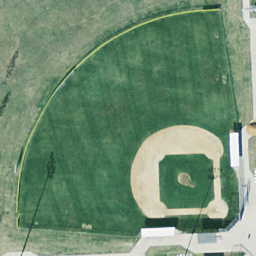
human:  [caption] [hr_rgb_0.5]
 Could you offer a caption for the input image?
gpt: This is a baseball diamond .

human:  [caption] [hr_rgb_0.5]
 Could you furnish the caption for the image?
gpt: It is a regular baseball diamond .

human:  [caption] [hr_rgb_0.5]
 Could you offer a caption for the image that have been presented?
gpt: A regular baseball diamond compose of manicured lawns and sand .

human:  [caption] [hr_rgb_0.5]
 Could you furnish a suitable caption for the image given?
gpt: It is a new baseball diamond with stands sorrounded .

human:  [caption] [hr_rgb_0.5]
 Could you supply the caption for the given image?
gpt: A regular baseball diamond compose of manicured lawns and sand .